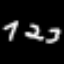
Label: squiggle